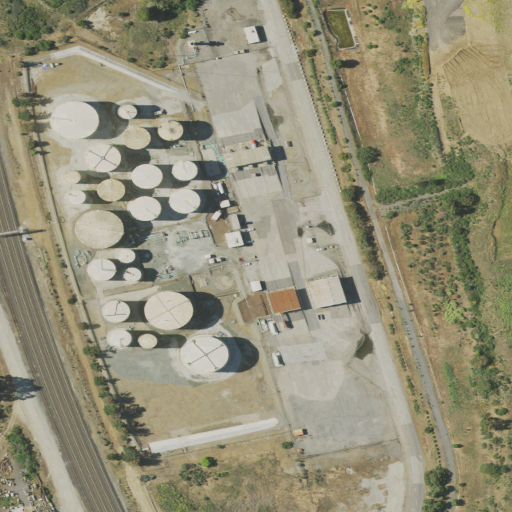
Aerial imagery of cape in California named Visitacion Point containing medium intensity development, high intensity development, low intensity development, and open development